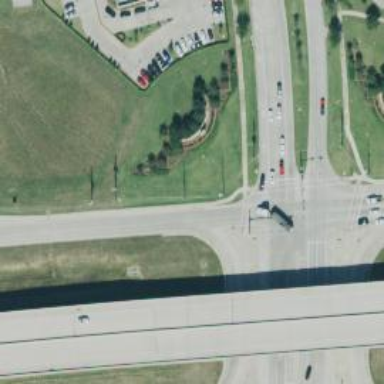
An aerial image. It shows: Secondary road with frontage road alongside.